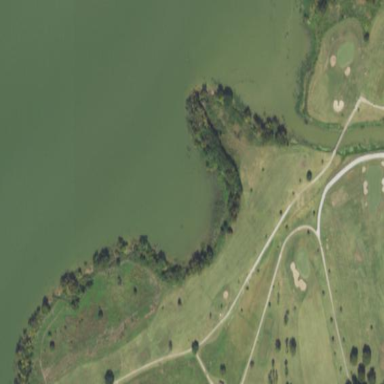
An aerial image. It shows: Picturesque scene of golf course with lateral water hazard.